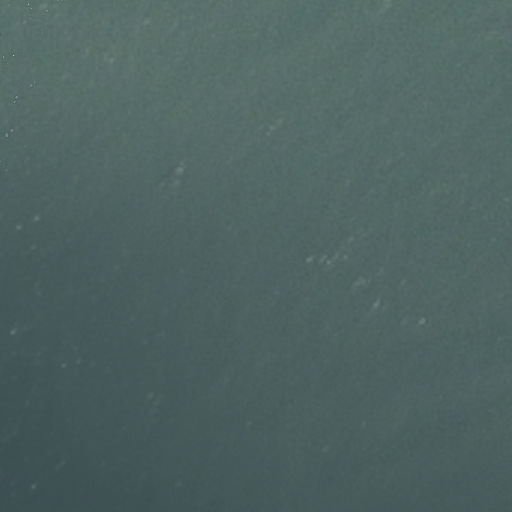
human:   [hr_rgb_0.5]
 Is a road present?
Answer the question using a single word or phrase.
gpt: yes

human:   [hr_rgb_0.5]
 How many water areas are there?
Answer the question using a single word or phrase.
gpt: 1

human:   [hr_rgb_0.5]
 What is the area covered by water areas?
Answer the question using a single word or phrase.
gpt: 10618m2

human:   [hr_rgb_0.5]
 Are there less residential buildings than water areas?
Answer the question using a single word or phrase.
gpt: yes

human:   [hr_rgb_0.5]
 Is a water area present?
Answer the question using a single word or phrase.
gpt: yes

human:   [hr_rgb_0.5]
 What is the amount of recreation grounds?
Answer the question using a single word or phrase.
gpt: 0

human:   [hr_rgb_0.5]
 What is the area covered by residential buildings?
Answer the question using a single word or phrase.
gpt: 0m2

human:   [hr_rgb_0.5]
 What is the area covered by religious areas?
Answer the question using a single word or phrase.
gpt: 0m2

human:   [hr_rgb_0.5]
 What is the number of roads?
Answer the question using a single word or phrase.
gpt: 4

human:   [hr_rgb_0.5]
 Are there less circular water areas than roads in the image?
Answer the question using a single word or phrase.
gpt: yes

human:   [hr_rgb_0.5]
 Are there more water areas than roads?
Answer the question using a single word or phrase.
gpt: no

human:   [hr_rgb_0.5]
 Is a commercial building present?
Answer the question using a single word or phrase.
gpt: no

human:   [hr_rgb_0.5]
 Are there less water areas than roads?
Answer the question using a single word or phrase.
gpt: yes

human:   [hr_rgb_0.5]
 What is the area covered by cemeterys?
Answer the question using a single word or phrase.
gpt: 0m2

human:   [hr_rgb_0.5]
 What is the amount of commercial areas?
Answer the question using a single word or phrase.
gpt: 0

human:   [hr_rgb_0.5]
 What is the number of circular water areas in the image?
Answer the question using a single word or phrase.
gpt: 0

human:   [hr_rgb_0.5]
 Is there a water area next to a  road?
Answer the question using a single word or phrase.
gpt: yes

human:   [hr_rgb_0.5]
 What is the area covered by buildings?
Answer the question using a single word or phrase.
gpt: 0m2

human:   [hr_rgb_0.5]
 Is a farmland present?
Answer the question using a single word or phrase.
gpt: no

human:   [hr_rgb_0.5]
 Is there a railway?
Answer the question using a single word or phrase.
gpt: no

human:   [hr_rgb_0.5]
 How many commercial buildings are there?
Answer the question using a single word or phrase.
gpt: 0

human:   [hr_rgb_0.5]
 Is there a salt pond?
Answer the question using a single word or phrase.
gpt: no

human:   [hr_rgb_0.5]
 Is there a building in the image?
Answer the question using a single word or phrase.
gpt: no

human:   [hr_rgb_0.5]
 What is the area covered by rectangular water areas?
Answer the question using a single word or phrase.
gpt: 10618m2

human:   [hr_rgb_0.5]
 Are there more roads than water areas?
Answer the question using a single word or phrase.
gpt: yes

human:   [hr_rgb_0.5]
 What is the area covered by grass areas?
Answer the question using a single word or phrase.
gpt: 0m2

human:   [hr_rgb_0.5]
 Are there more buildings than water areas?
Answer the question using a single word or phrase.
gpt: no

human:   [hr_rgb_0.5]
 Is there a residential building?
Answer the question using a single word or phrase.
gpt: no

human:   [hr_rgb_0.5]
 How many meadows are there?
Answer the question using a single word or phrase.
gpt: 0

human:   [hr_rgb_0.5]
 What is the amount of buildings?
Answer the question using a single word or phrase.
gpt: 0

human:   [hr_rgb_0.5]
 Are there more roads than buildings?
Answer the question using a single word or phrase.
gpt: yes

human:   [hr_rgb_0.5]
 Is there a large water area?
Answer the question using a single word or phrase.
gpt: yes

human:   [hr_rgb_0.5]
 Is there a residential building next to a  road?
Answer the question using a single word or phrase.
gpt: no

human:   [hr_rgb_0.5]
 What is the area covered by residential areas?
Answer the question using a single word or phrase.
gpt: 0m2

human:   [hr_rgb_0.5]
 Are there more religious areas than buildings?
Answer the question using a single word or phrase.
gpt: no

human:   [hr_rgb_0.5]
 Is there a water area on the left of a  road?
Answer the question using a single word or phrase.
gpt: no

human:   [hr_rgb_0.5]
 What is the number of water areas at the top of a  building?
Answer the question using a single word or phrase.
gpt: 0

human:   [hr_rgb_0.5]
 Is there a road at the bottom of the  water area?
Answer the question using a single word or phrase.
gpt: yes

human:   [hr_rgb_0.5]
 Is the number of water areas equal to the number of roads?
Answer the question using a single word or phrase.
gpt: no

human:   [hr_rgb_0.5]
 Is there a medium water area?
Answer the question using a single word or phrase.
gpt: no

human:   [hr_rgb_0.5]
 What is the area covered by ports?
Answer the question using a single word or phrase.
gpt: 0m2

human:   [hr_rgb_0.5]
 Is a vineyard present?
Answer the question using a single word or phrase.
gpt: no

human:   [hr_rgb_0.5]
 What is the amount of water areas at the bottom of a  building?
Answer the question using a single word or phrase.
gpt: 0

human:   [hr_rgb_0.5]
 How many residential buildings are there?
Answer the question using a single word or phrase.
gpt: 0

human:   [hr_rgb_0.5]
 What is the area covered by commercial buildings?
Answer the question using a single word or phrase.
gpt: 0m2

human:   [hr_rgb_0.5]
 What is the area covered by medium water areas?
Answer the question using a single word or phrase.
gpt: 0m2

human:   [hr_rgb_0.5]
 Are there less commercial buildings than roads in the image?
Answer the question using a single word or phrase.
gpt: yes

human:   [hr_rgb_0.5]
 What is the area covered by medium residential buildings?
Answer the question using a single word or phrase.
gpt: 0m2

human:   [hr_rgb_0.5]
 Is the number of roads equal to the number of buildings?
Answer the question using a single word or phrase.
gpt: no

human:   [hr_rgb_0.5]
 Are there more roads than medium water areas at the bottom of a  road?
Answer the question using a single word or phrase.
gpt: yes

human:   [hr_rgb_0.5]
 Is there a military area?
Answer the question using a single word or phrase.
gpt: no

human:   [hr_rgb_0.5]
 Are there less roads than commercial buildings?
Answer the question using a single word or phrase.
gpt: no

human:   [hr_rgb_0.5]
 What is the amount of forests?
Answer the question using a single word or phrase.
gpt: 0

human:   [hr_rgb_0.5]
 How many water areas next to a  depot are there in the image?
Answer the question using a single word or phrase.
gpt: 0

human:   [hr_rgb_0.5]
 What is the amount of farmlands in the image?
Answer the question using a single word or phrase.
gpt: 0

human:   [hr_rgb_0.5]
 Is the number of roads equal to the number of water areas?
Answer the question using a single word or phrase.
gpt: no

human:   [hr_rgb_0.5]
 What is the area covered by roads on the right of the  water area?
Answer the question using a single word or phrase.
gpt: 0m2

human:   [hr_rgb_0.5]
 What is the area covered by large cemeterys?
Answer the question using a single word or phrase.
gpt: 0m2

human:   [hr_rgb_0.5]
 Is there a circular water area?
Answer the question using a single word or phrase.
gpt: no

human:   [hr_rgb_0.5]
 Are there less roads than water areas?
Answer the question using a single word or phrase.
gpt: no

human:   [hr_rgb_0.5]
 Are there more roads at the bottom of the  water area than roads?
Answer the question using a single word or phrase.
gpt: no

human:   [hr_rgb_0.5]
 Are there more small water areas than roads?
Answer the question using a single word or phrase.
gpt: no

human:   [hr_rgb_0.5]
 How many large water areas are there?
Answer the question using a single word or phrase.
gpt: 1

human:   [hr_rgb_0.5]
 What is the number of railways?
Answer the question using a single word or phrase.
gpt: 0